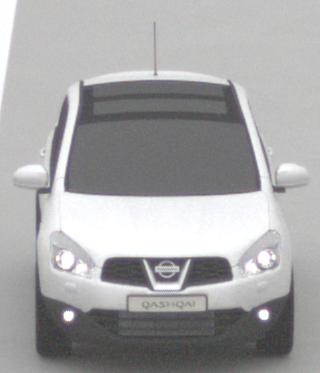
Make: Nissan
Model: Qashqai 1.6
Detailed model: Qashqai (J10)
Model produced from: 2010/03
Model produced until: 2010/08
Doors: 5
Color: white
Road condition: dry road
Daytime: midday
Contrast: low contrast